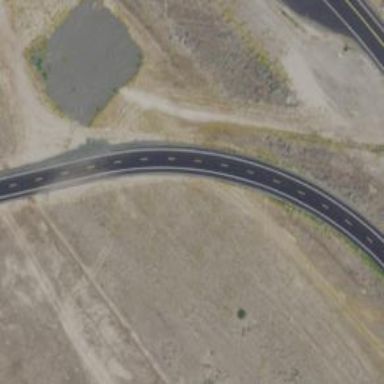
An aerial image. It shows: Raceway road.